Question: I'm creating a custom shape, a hexagon to be exact. I've draw them around a centerpoint as following:
'''
PathSegmentCollection segmentCollection = new PathSegmentCollection();
segmentCollection.Add(new LineSegment() { Point = new Point(x + tileXDelta / 2, y + tileRadius / 2) }); // 1
segmentCollection.Add(new LineSegment() { Point = new Point(x + tileXDelta / 2, y-tileRadius / 2) }); // 2
segmentCollection.Add(new LineSegment() { Point = new Point(x + 0, y-tileRadius) }); // 3
segmentCollection.Add(new LineSegment() { Point = new Point(x-tileXDelta / 2, y-tileRadius / 2) }); // 4
segmentCollection.Add(new LineSegment() { Point = new Point(x - tileXDelta / 2, y + tileRadius / 2) }); // 5
segmentCollection.Add(new LineSegment() { Point = new Point(x + 0, y + tileRadius) }); // 6
segmentCollection.Add(new LineSegment() { Point = new Point(x + tileXDelta / 2, y + tileRadius / 2) }); // 7
'''
and the result is:

The problem here is that it draws a line from its centerposition to the first corner. Is there a way I can skip that line?
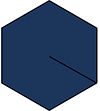
Answer: Though you're snippet doesn't show it, you should be placing this PathSegmentCollection inside of a PathFigure which has a StartPoint property. You likely need to set this to
'''
new Point(x + tileXDelta / 2, y + tileRadius / 2)
'''
Also, once you've defined the StartPoint, you only need the last six points in your PathSegmentCollection, as the StartPoint takes on the role of the first point.